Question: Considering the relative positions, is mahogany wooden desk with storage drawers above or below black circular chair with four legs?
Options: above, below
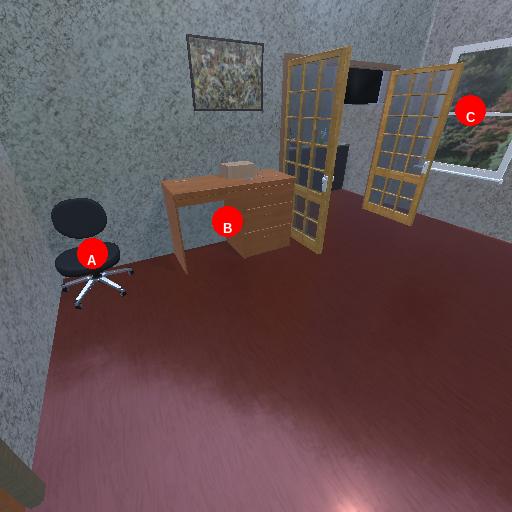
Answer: above